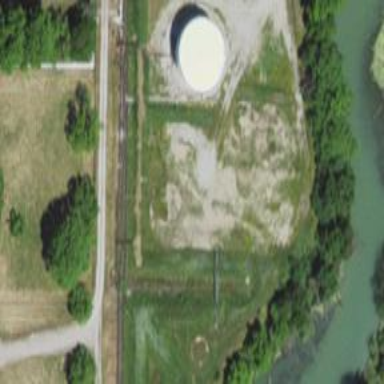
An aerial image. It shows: Storage tank with man-made structure.